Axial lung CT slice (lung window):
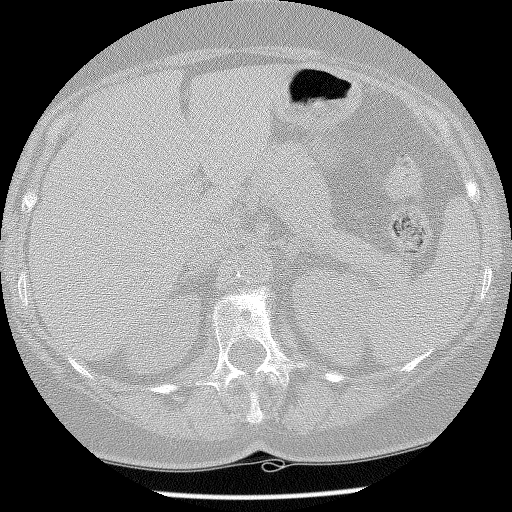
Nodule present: no